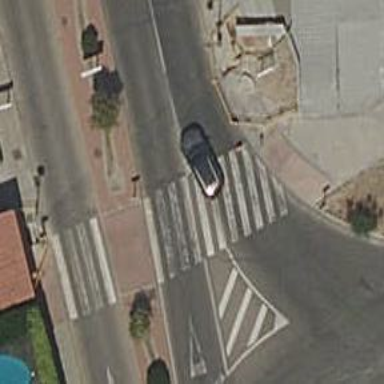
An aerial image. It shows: Uncontrolled crossing on the road.